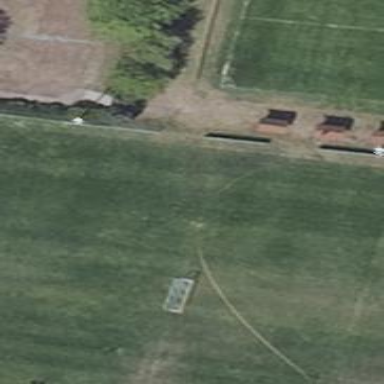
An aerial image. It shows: Grass pitch designated for soccer.